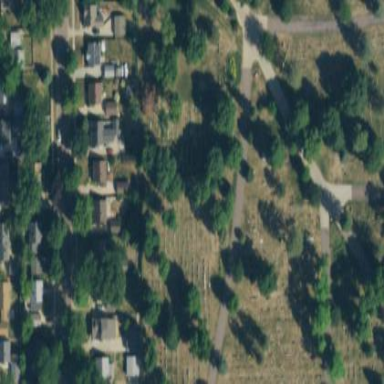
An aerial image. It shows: Sector within cemetery.